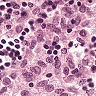
Metastatic tissue present: no